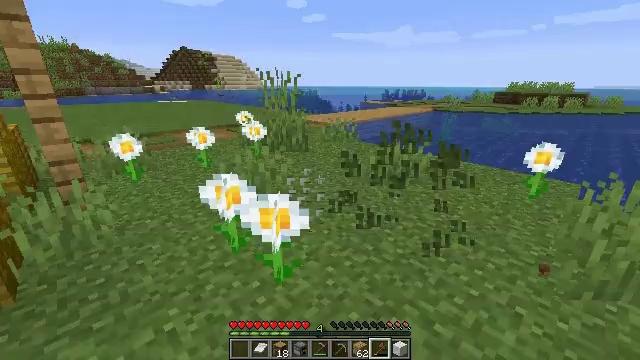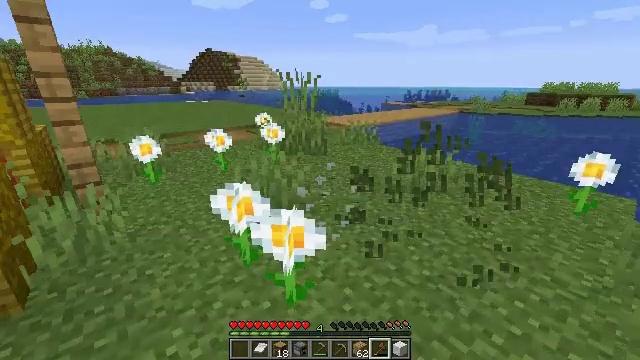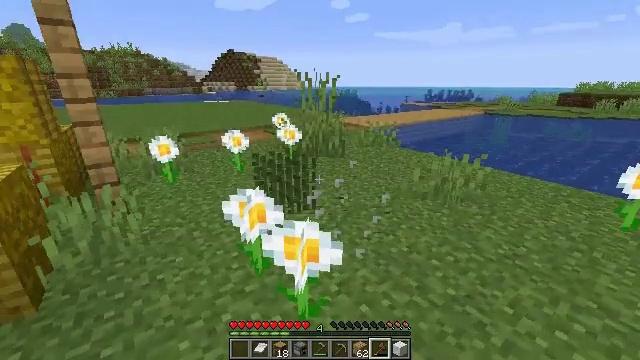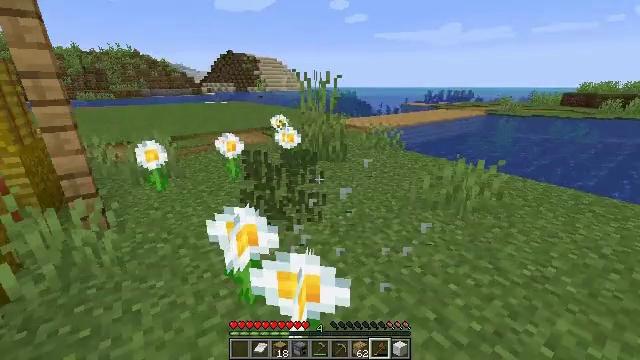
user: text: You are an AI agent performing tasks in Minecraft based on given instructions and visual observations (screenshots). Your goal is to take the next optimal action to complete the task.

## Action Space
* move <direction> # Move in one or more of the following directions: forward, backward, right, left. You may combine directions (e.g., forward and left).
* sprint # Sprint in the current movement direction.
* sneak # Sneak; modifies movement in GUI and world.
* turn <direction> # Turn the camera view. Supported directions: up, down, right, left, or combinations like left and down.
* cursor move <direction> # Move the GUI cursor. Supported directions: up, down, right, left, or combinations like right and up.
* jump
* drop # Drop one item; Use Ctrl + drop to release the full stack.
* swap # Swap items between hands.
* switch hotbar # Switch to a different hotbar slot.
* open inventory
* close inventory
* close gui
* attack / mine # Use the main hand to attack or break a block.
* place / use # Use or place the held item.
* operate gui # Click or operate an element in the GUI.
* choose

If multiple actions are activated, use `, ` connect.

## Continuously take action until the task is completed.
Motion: motion action
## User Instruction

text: Break the oxeye daisy to gather it.
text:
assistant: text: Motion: move forward, sprint, turn left, attack / mine
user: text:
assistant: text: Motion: move forward, sprint, turn left, attack / mine
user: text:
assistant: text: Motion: move forward, sprint, attack / mine
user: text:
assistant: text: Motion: sprint, attack / mine